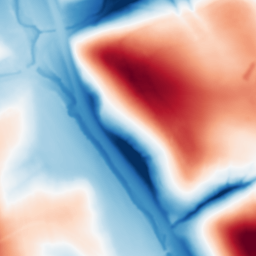
Category: multiscale
Decomposition family: dog
Decomposition parameters: sigma_low: 1
sigma_high: 50
Upsampling method: quadratic
Upsampling parameters: scale: 2
Upsampling scale: 2